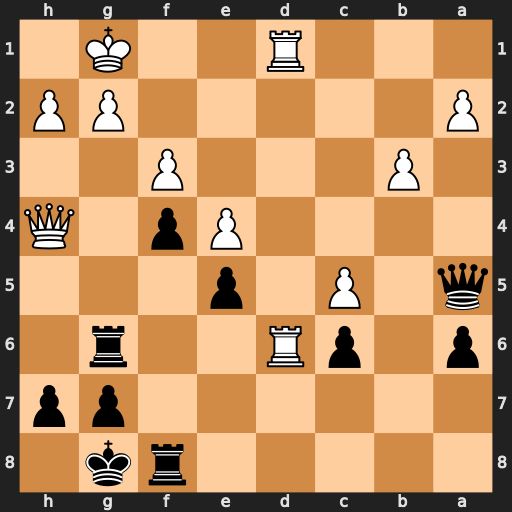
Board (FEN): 5rk1/6pp/p1pR2r1/q1P1p3/4Pp1Q/1P3P2/P5PP/3R2K1
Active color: b
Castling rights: -
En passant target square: -
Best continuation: Qxc5+ Qf2 Rxd6 Qxc5 Rxd1+